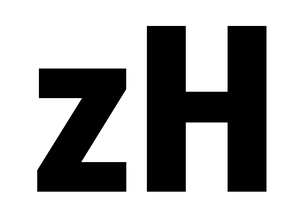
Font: Roboto_Condensed_Black